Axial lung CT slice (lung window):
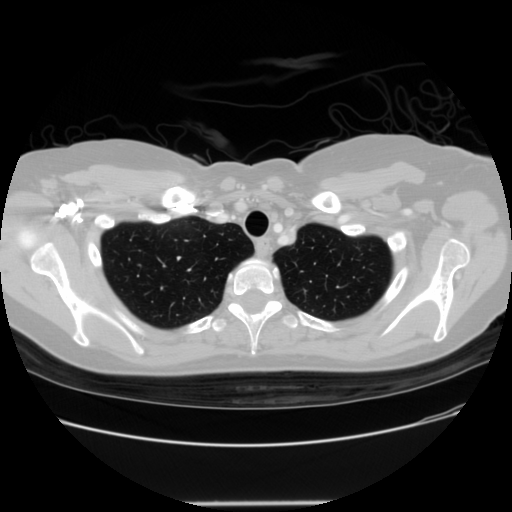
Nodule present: no